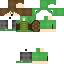
A male human skin with medium skin, wearing brown long hair dressed in a green hoodie and gray pants, featuring a closed mouth.